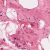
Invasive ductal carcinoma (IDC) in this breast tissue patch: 0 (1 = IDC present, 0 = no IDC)